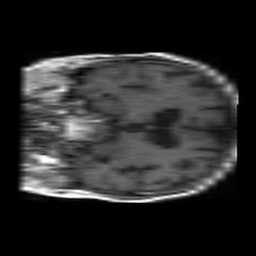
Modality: T1w
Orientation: coronal
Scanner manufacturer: philips
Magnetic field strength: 1.5 T
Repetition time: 0.375 s
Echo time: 0.011 s